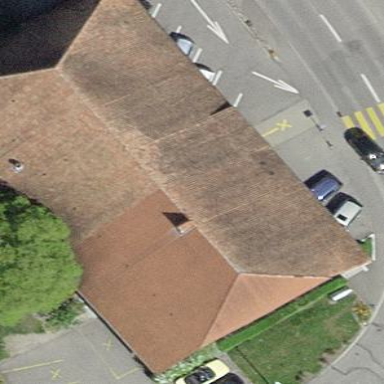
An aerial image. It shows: Bakery located in building.